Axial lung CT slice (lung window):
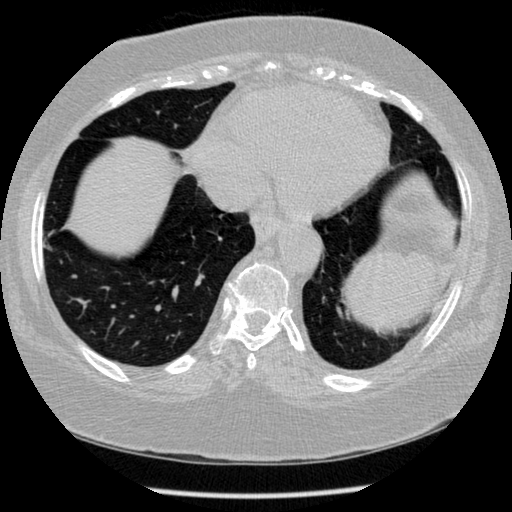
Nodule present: no